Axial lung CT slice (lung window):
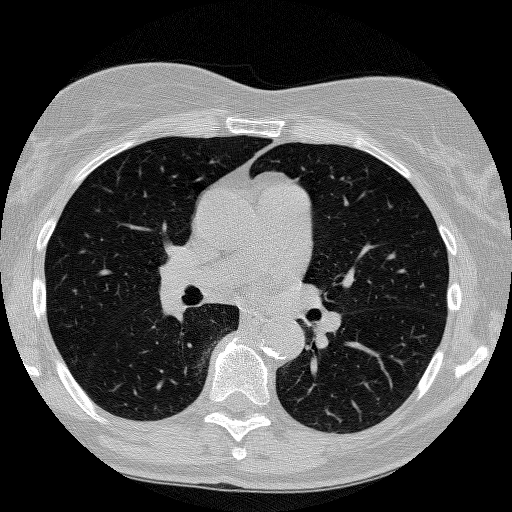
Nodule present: no